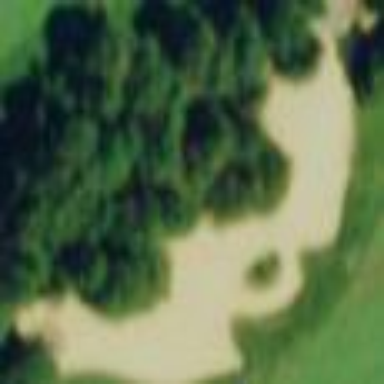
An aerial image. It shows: Sand bunker on golf course.